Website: walmart
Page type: billing-address
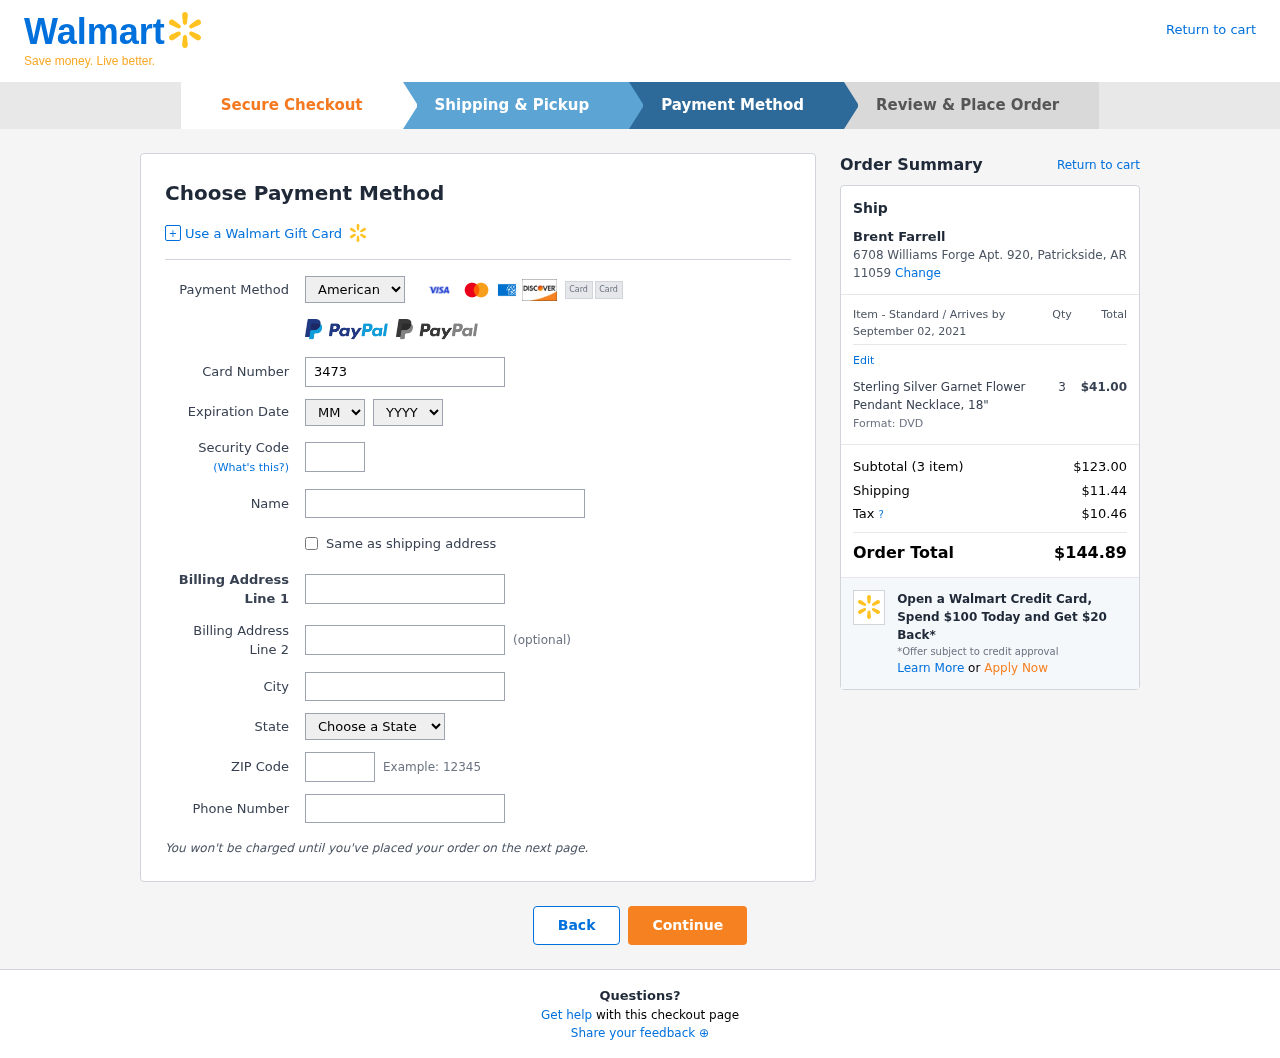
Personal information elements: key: PII_CARD_CVV
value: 4472
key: PII_CARD_EXPIRY_MONTH
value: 03
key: PII_CARD_EXPIRY_YEAR
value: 27
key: PII_CARD_NUMBER
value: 3473 7125 5964 733
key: PII_CARD_TYPE
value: American Express
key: PII_CITY
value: Patrickside
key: PII_CITY_STATE_ZIP
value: Patrickside, AR 11059
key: PII_FULLNAME
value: Brent Farrell
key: PII_PHONE
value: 7508132187
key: PII_POSTCODE
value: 11059
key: PII_STATE
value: Arkansas
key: PII_STREET
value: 6708 Williams Forge Apt. 920
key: PII_STREET2
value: Apt. 179
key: PII_FULLNAME2
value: Brent Farrell
Product elements: key: PRODUCT1_NAME
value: Sterling Silver Garnet Flower Pendant Necklace, 18"
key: PRODUCT1_PRICE
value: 41
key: PRODUCT1_QUANTITY
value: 3
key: PRODUCT1_DESC
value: Format: DVD
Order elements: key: ORDER_DELIVERY_DATE
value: September 02, 2021
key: ORDER_NUM_ITEMS
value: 3
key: ORDER_SUBTOTAL
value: $123.00
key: ORDER_SHIPPING_COST
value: $11.44
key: ORDER_TAX
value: $10.46
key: ORDER_TOTAL
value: $144.89